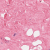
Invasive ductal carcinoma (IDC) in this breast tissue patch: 0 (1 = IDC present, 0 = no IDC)